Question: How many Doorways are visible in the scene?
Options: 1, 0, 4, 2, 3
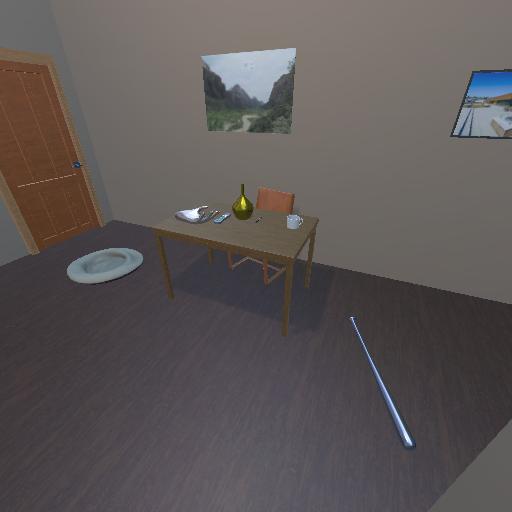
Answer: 1